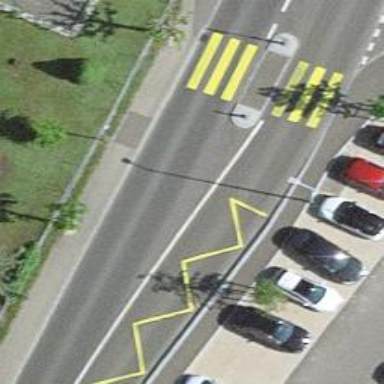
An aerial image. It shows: Bus stop with stop position for public transport.